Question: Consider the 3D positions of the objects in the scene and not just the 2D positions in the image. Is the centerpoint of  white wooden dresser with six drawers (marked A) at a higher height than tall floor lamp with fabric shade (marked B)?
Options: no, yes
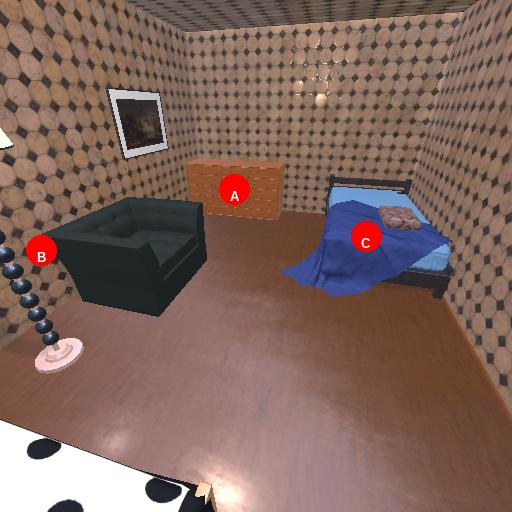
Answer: no